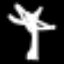
Label: palm tree